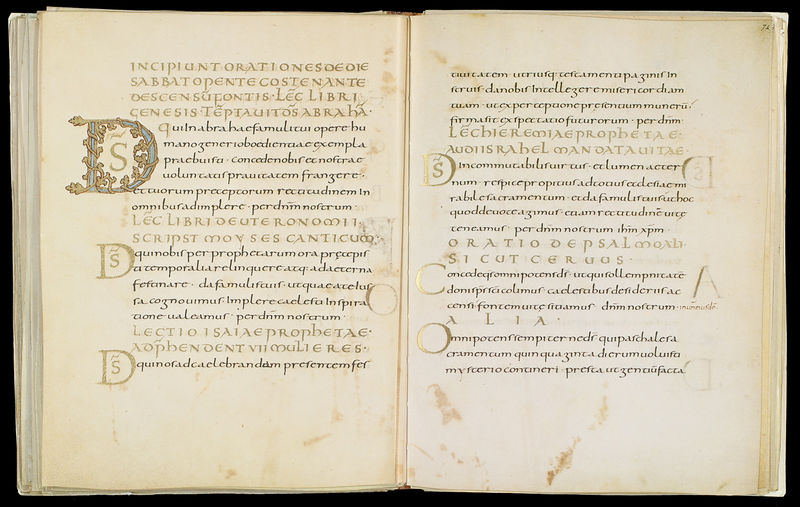
Titel: Drogo Sakramentar
Standort: Herstellungsort: Metz (EU - F)
Institution: Paris, Bibliothèque Nationale
Schlagwörter: blau, gelb, blumen, weiss, alt, rahmen, gold, ranken, schrift, querformat, blue, fancy, ornate, religious, black, old, yellow, ornamente, foto, buch, vergoldet, seite, text, buchstabe, buchstaben, initiale, buchseite, pergament, seiten, greek, roman, zeilen, breit, paper, buchseiten, ornament, story, writing, letter, handschrift, letters, ancient, latein, ink, schirft, kalligraphie, monk, monks, english, medieval, initial, book, mittelalter, kalligrafie, calligraphy, script, minuskel, bible, page, serifen, sabbat, latin, photograph, words, manuscript, written, printed, buschstabe, pages, block, samstag, middle, s, d, bibel, illuminated manuscript, literature, c, buchmalerei, worn, font, language, word, fairy tale, stains, sentence, illuminated, hebrew, decorated, o, kloster, goldschrift, handwritten, illuminated book, old book, prophecy, bool, acient, alphabets, incipiunt, incipiu, block letter, oratio, lectio, orationes, alia